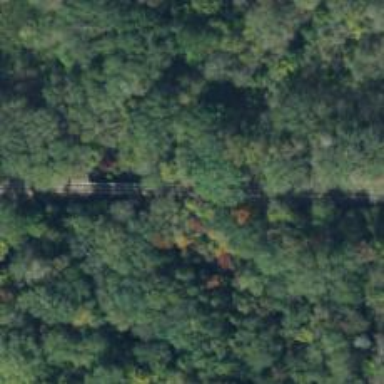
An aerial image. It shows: Preserved railway bridge.